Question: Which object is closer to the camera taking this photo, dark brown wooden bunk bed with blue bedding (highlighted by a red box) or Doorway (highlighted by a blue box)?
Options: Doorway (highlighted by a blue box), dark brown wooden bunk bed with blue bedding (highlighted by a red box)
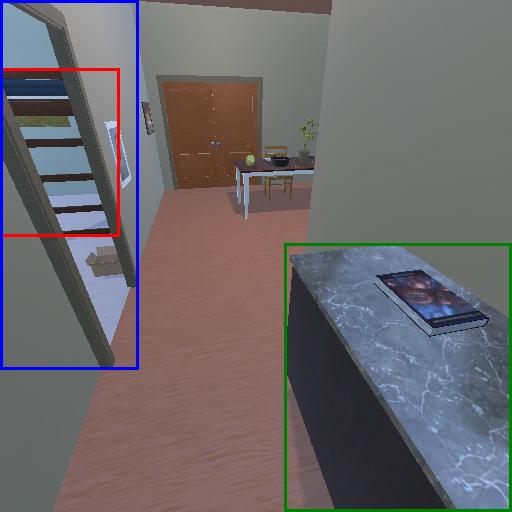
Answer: Doorway (highlighted by a blue box)